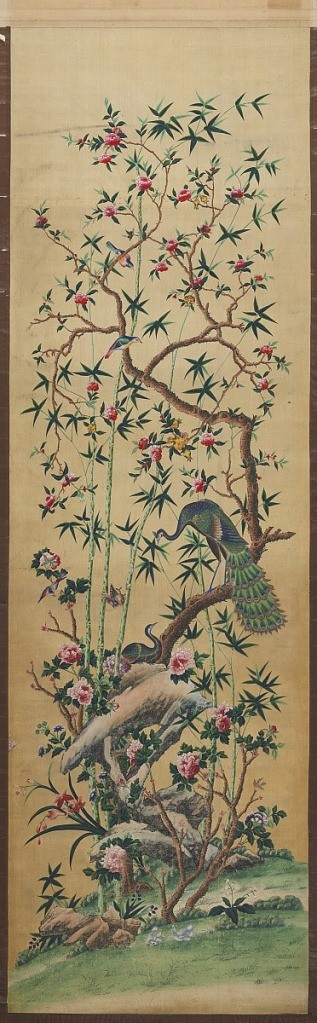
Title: Window shade and cornice
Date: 1850–1900
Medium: Hand painted silk, wood cornice
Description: Vining floral design typical of Chinese handpainted wallpapers. Brightly colored birds and vines hand painted on silk.